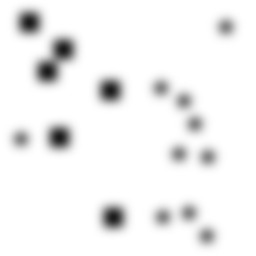
Squares: 6
Triangles: 0
Stars: 10
Total shapes: 16